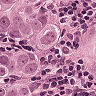
Metastatic tissue present: yes